六年级 · 变换几何
 按要求作图。

(1) 图形 $\mathrm{A}$ 是一个轴对称图形，根据给出的对称轴将图形 $\mathrm{A}$ 补充完整。

(2) 把图形 $B$ 先向右平移 5 格，再向上平移 2 格，得到图形 $B '$ 。

(3) 把图形 C 绕点 $O$ 按顺时针方向旋转 $90^{\circ}$, 得到图形 $C^{\prime}$ 。

(4) 把图形 $D$ 按 $3: 1$ 放大，得到图形 $D^{\prime}$ 。
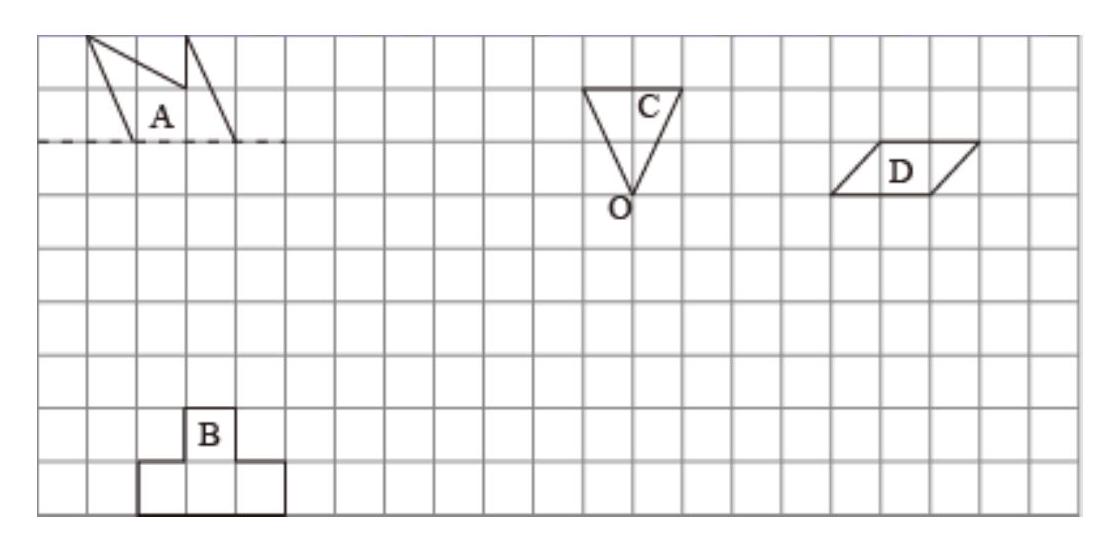
答案: 见详解